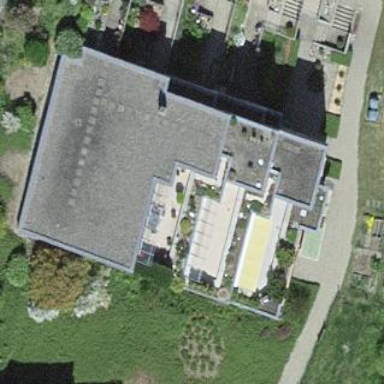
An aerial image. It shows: Terrace building.